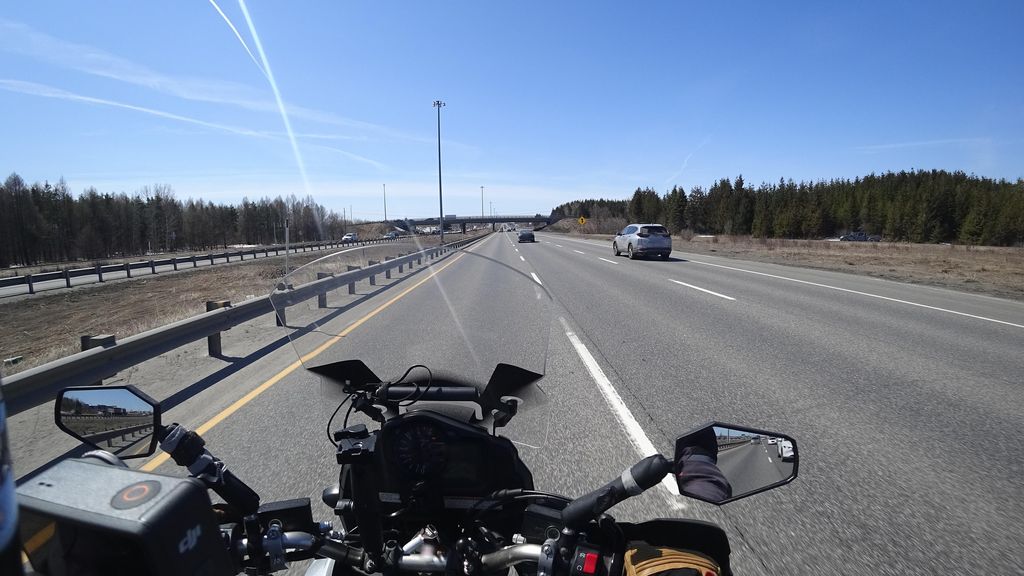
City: quebec_city